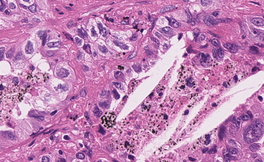
Tumor epithelial tissue: yes
Tumor-associated stroma tissue: yes
Normal tissue: no